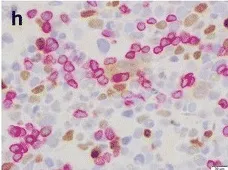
Morphologic and immunohistochemical evaluation of diagnostic bone marrow aspirate and core biopsy. Without an expansion of CD19+ B-cells. Is seen. In panel h, double staining of the biopsy (400x) shows that MECOM expressing cells (brown nuclear stain) are distinct from CD3+ T-cells (red membranous stain).
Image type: pathology (immunostaining)